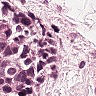
Metastatic tissue present: yes